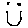
Label: smiley face